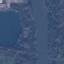
Land use / land cover class: River